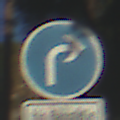
Verkehrszeichen: VorgeschriebeneFahrtrichtungRechts
Zusatzzeichen unten: SonstigeFahrzeugePersonengruppenFrei2
Umgebung: Outdoor, Suburban
Tageszeit: MorningAfternoon
Wetter: Clear
Licht: Natural
Jahreszeit: NotSpecified
Kontrast: HighContrast